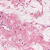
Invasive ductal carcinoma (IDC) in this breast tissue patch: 0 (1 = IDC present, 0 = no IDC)